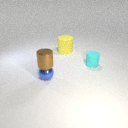
small cyan rubber cylinder behind small blue metal sphere